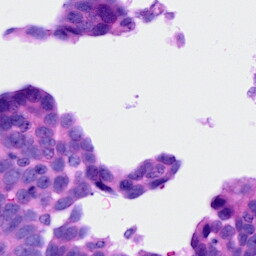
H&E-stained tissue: Ovarian